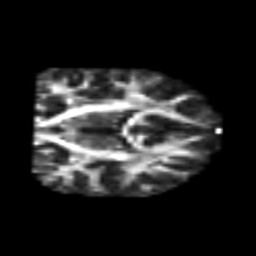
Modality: FA
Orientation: coronal
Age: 25
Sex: male
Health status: healthy